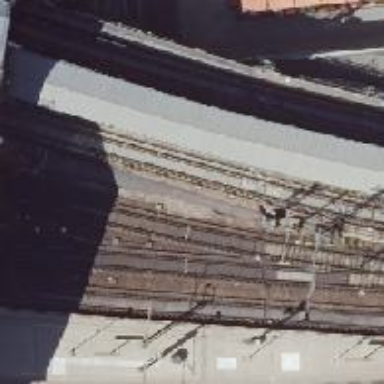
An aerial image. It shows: Bridge over electrified railway tracks with contact lines. The railway tracks are ballast-less.